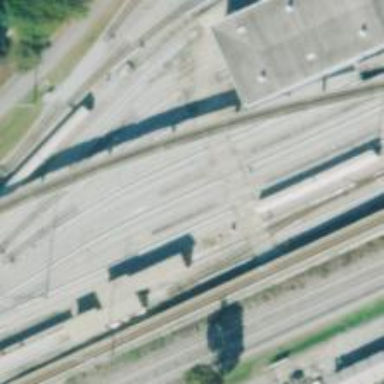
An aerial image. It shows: Yard area with electrified rail tracks.